Question: Count the number of objects in the diagram.
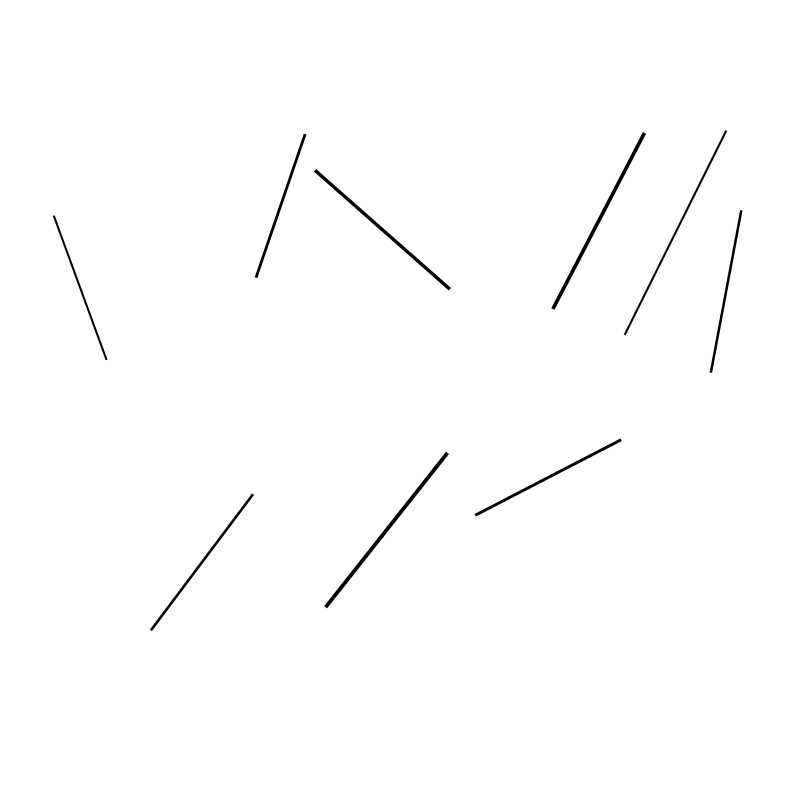
Answer: 9